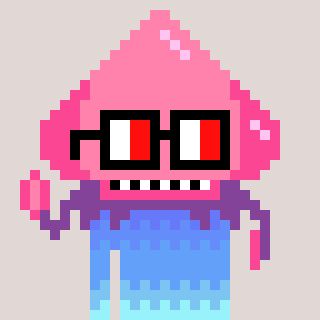
a pixel art character with square glasses with black frames and red eyes, a squid-shaped head and a bege-colored body on a warm background